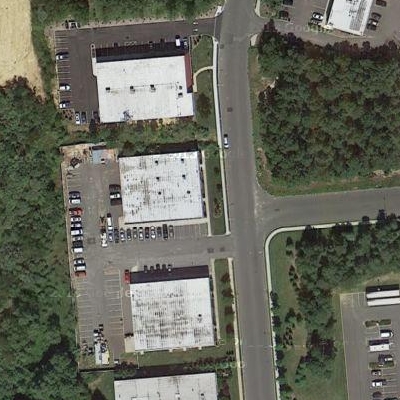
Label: cIndustry